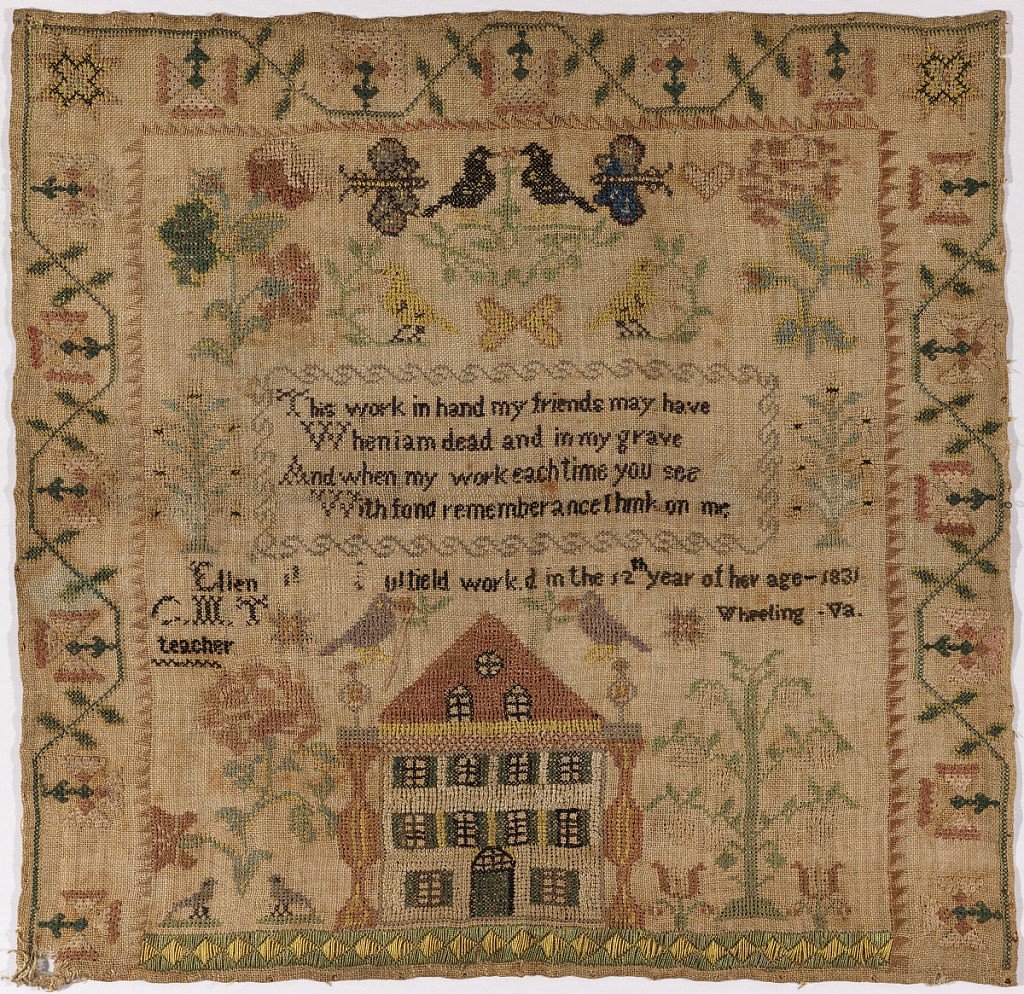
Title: Sampler
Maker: Ellen Caufield, American
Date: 1831
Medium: silk embroidery on linen foundation Technique: embroidered in satin, cross and rococo stitches on plain weave foundation
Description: A large house with trees, flowers, birds, butterflies and a verse:
This work in hand my friends may have
When I am dead and in my grave
And when my work each time you see
With fond remembrance think on me

and the inscription:
Ellen Caufield (?) worked in the 12th year of her age 1831
C.M.T. teacher
Wheeling, Virginia

With a  flowering vine border on three sides.